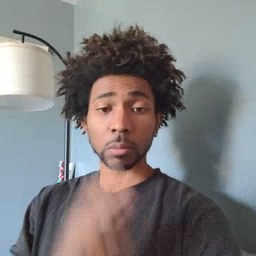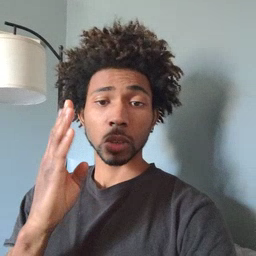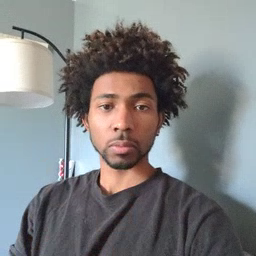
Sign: blue